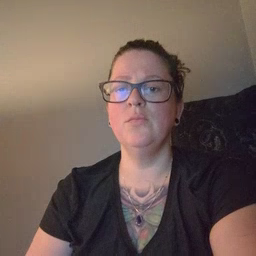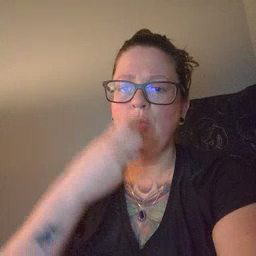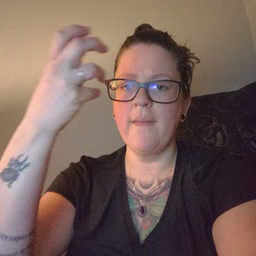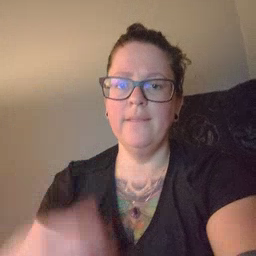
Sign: giraffe